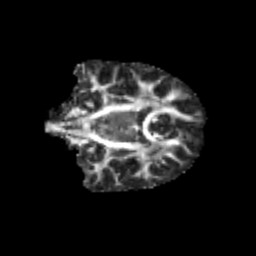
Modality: FA
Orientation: coronal
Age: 13
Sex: male
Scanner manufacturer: siemens
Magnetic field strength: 3 T
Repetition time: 3.8 s
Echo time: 0.07 s